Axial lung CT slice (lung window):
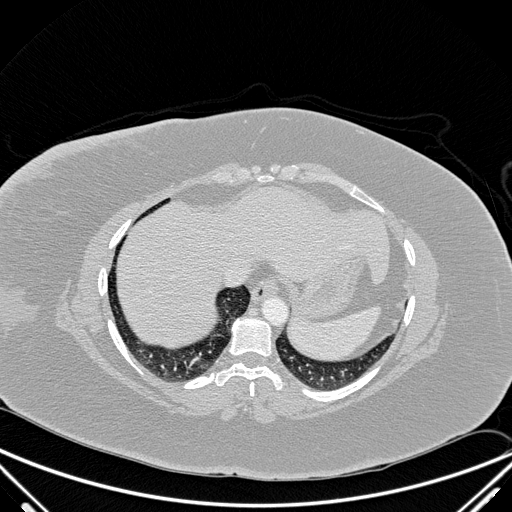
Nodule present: no